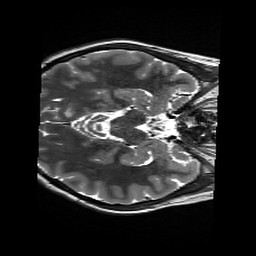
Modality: T2w
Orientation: axial
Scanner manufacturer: siemens
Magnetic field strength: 3 T
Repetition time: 13.52 s
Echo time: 0.088 s